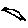
Label: bird